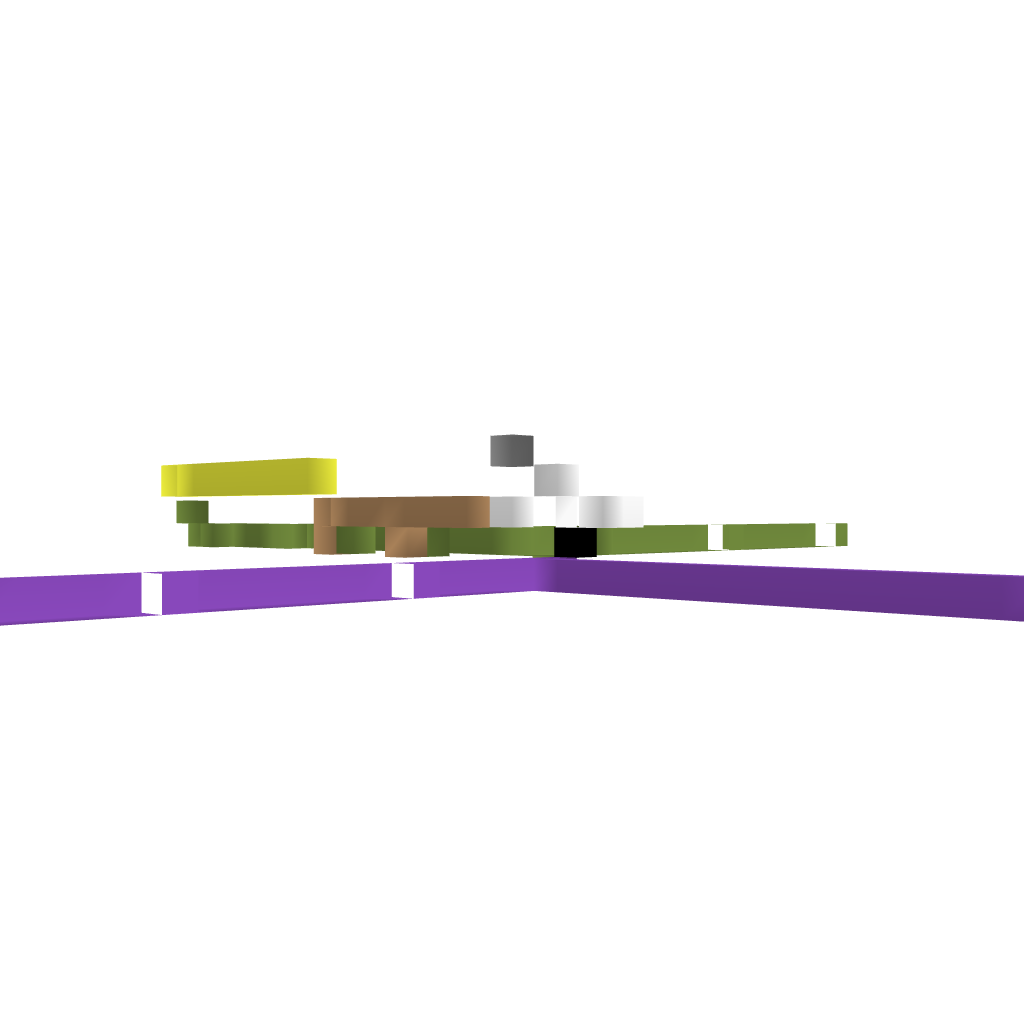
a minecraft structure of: Player Spawner [Good for PvP and Adventure Maps] bad low quality